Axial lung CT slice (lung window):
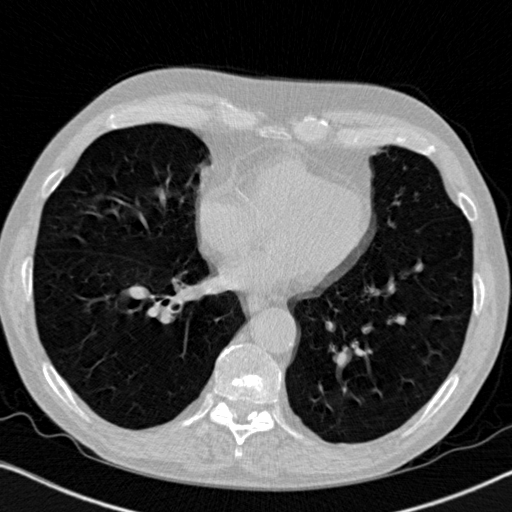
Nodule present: no